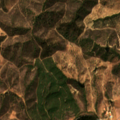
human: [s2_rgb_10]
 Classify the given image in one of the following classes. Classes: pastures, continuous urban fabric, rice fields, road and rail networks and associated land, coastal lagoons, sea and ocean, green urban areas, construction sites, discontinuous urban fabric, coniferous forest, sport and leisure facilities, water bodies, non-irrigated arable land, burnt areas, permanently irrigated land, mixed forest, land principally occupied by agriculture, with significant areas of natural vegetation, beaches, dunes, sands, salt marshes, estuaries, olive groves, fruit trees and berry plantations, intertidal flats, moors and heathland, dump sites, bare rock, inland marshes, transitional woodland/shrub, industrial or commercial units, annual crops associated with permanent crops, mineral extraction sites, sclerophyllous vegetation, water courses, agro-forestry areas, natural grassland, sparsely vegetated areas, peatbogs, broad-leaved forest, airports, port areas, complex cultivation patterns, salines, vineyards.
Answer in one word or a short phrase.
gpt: complex cultivation patterns, broad-leaved forest, coniferous forest, transitional woodland/shrub